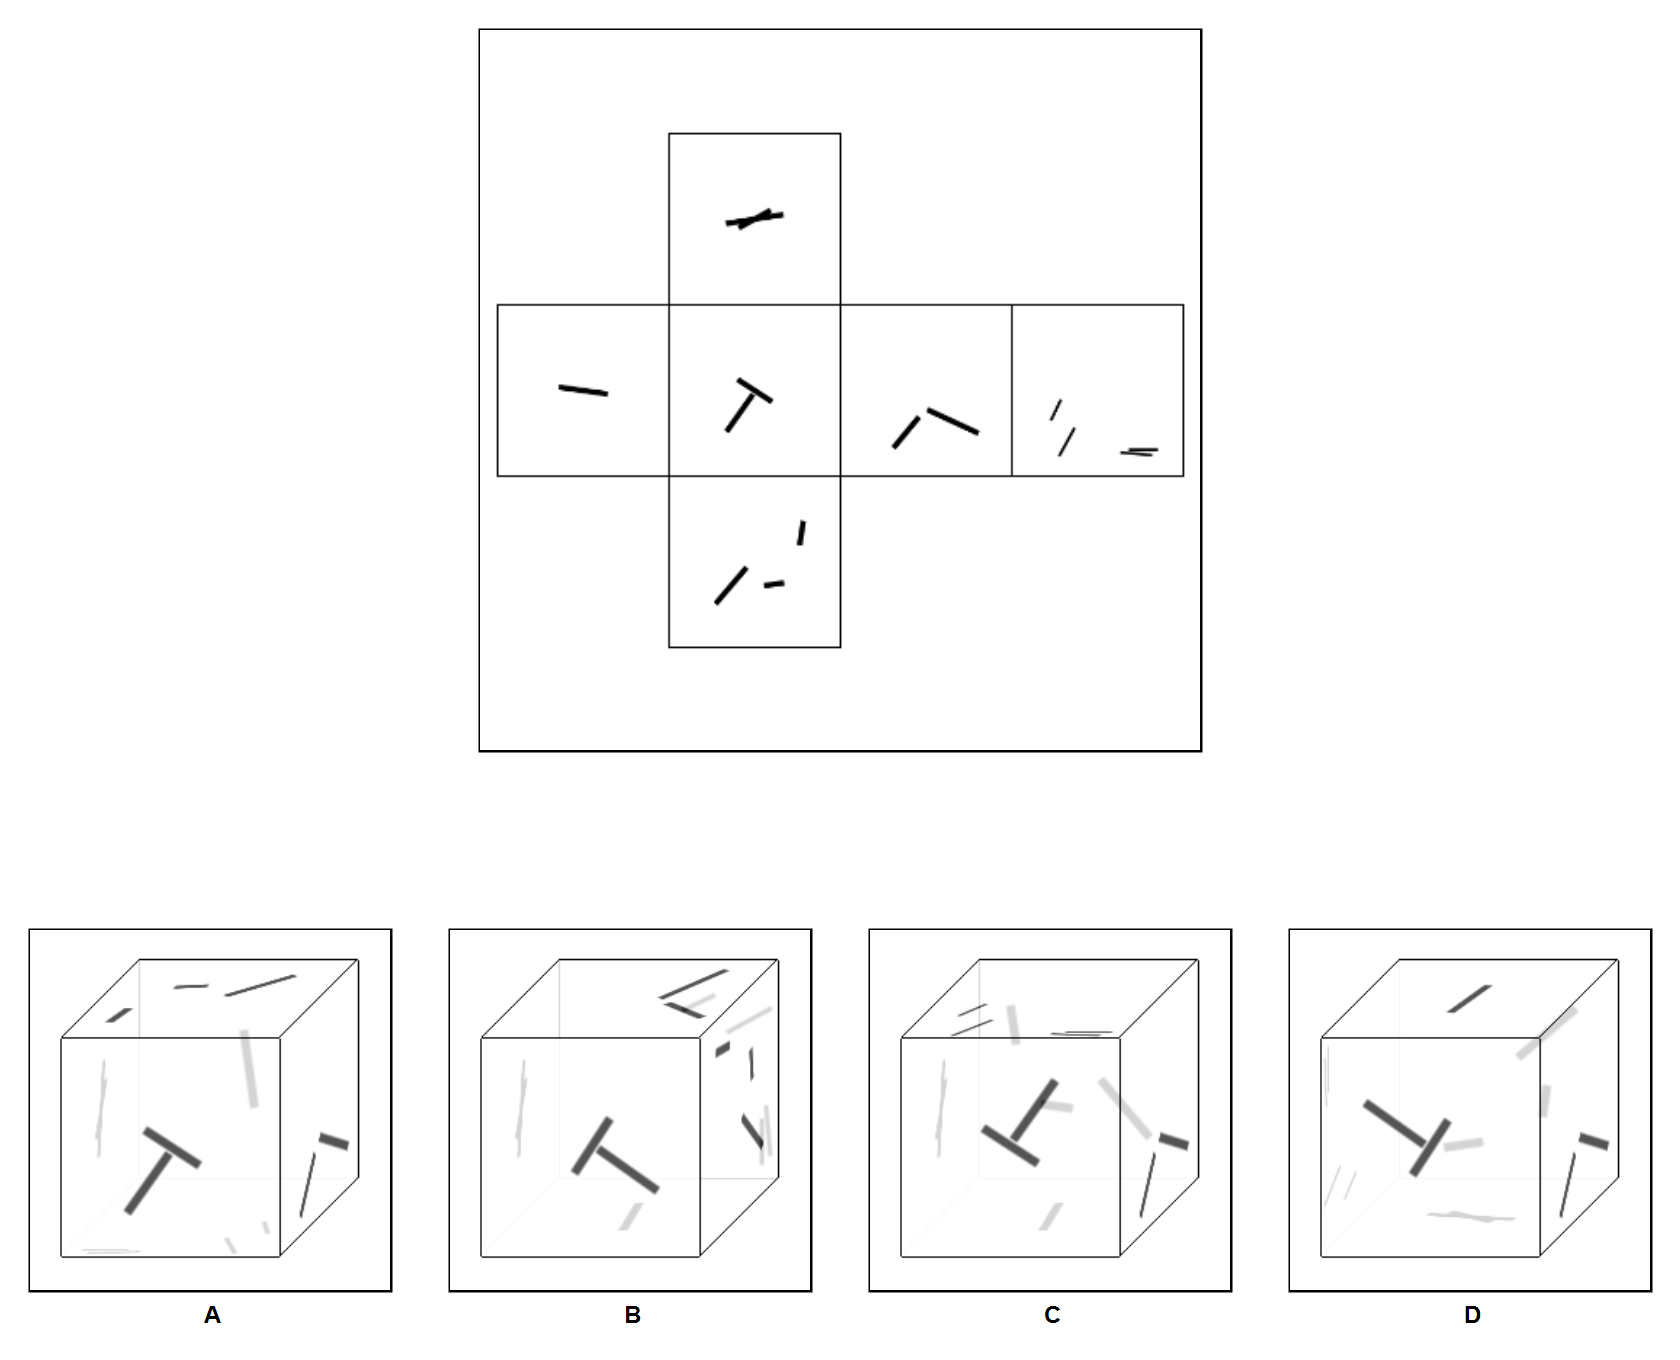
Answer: B